Field crop: maize
Growth stage: 2
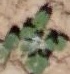
Species: chenopodium